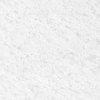
Atmospheric dust classification: not_dusty